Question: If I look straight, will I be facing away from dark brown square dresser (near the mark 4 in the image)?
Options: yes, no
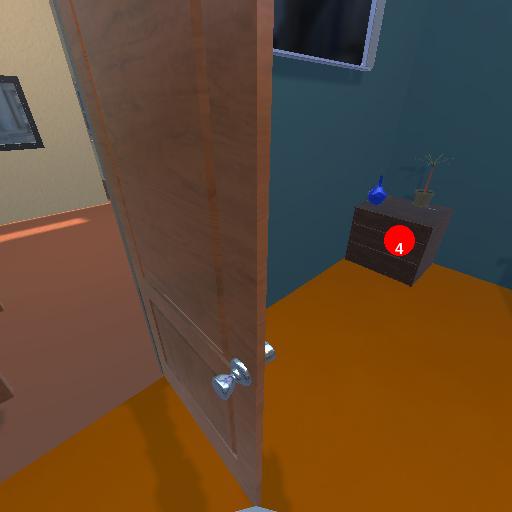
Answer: yes